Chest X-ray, PA view. Patient: 33 years old, sex M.
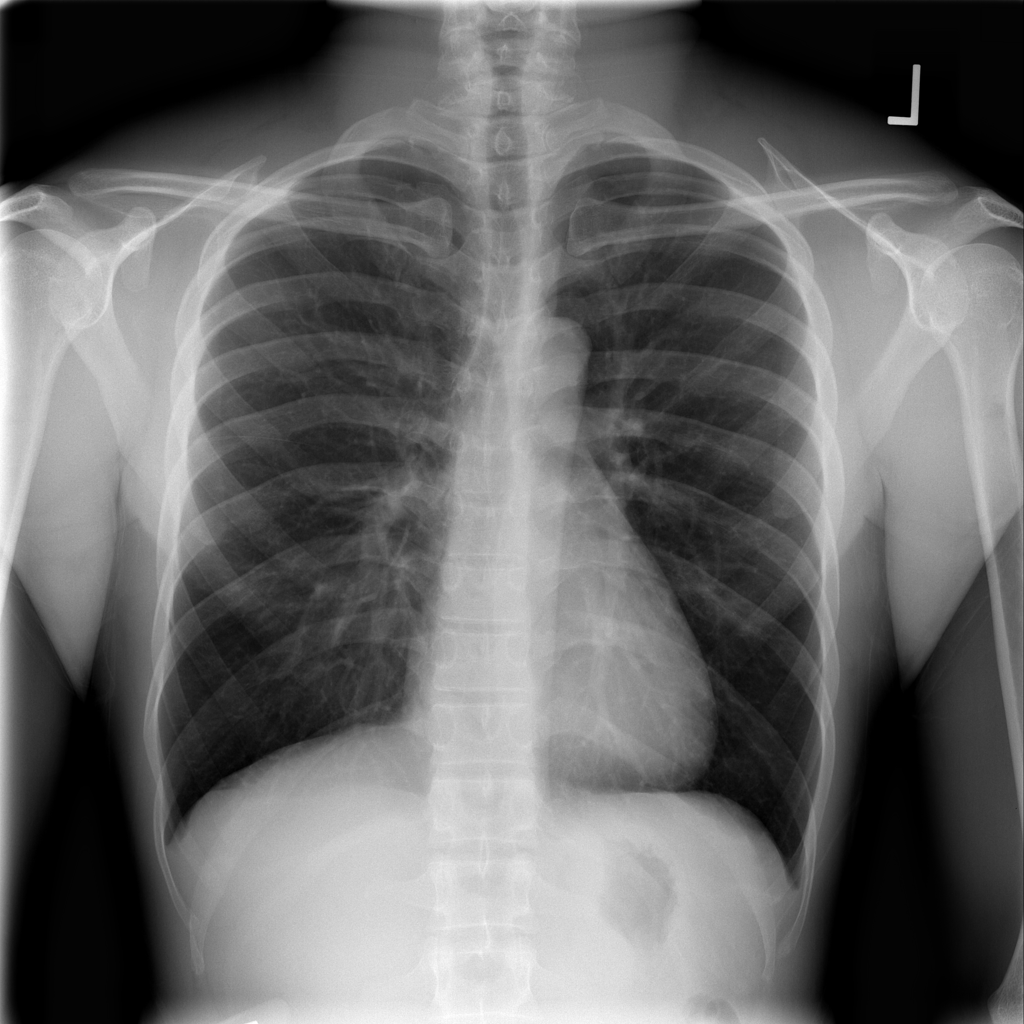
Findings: No Finding